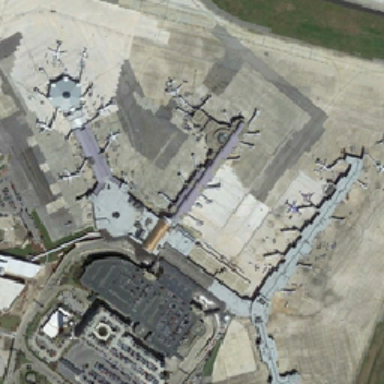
Many planes are parked in a wide area .